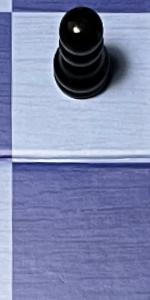
Label: Empty